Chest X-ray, AP view. Patient: 57 years old, sex F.
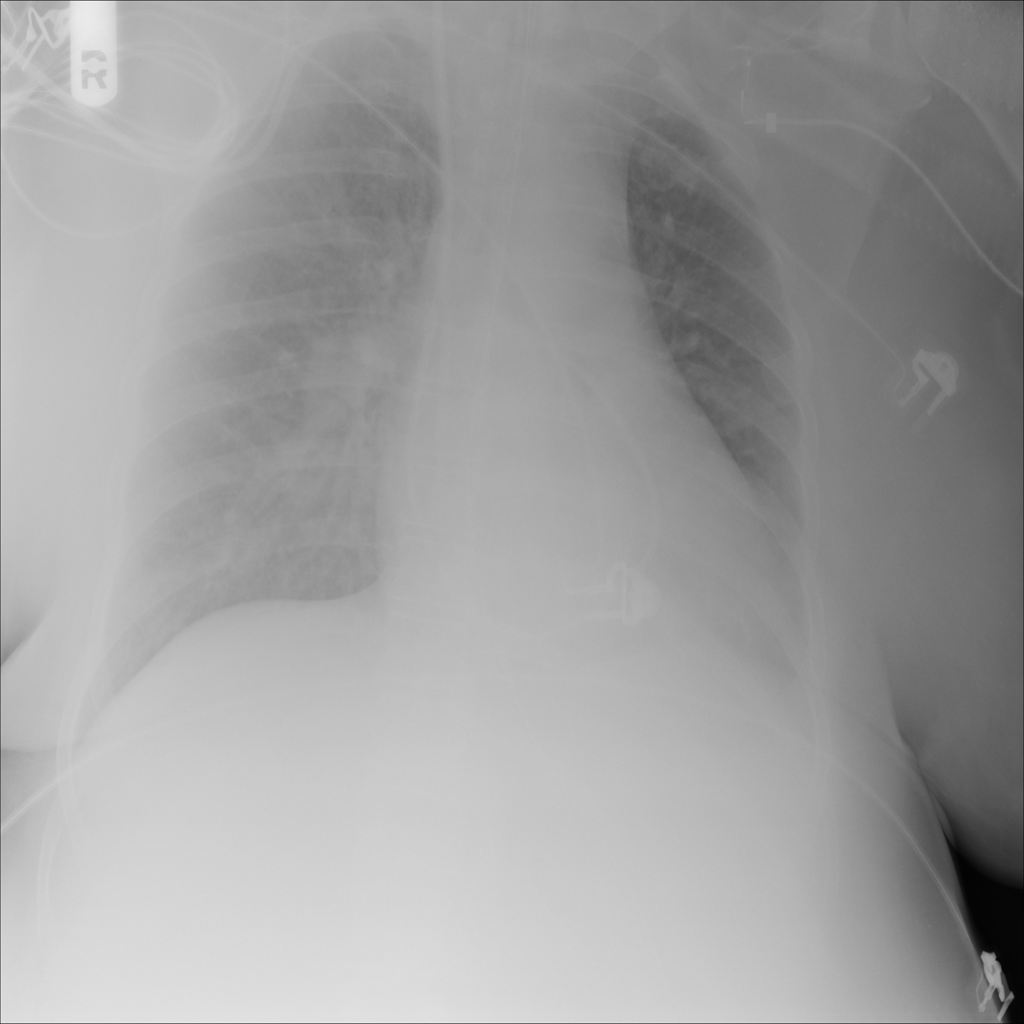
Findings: Infiltration